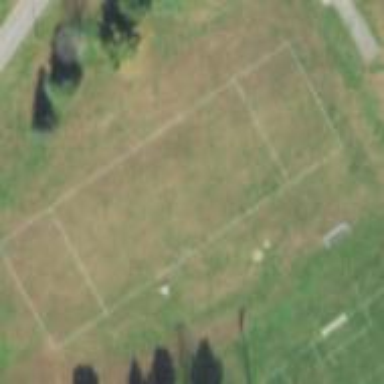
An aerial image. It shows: Soccer pitch designated for leisure and sports activities.